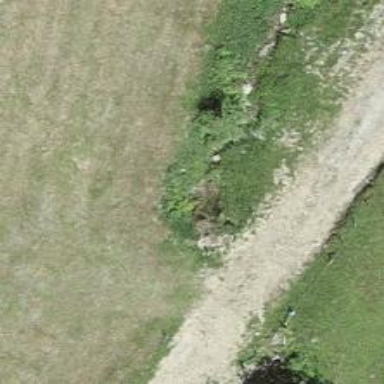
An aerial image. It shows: Culvert tunnel.